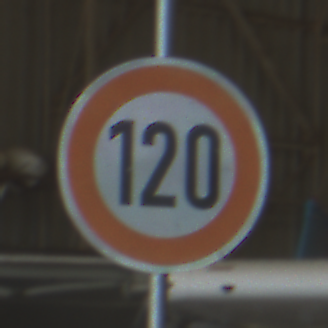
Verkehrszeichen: Geschwindigkeit120
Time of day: Midday
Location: Indoor (Urban)
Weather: NotSpecified
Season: NotSpecified
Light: Natural